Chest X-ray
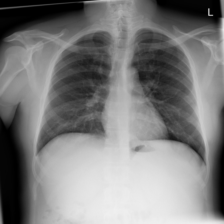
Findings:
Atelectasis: negative
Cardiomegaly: negative
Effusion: negative
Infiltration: negative
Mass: negative
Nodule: negative
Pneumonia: negative
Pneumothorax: negative
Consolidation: negative
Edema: negative
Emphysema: negative
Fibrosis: negative
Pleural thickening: negative
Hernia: negative